Question: I have a VBA sub to create a few shapes, these shapes are then renamed to a cell value (B5:B15) and add text (C5:C15).

The shapes gets created, renamed and the text gets added but when I try to connect them I get the "Object Required".
Can some one please help me.
Thanks in advance.
'''
Sub Button1_Click()
Dim s, conn As Shape, i As Integer
Set w = ActiveSheet
For i = 5 To 7
Set s = w.Shapes.AddShape(1, 800, i * 120 - 599, 100, 100)
s.Name = Range("B" & i)
s.TextFrame.Characters.Text = Range("C" & i)
s.Fill.ForeColor.RGB = RGB(0, 0, 213)
s.TextFrame.Characters.Font.ColorIndex = 19
Next i
Set conn = w.Shapes.AddConnector(1, 1, 1, 1, 1)
conn.ConnectorFormat.BeginConnect A001, 1
conn.ConnectorFormat.EndConnect A002, 1
End Sub
'''
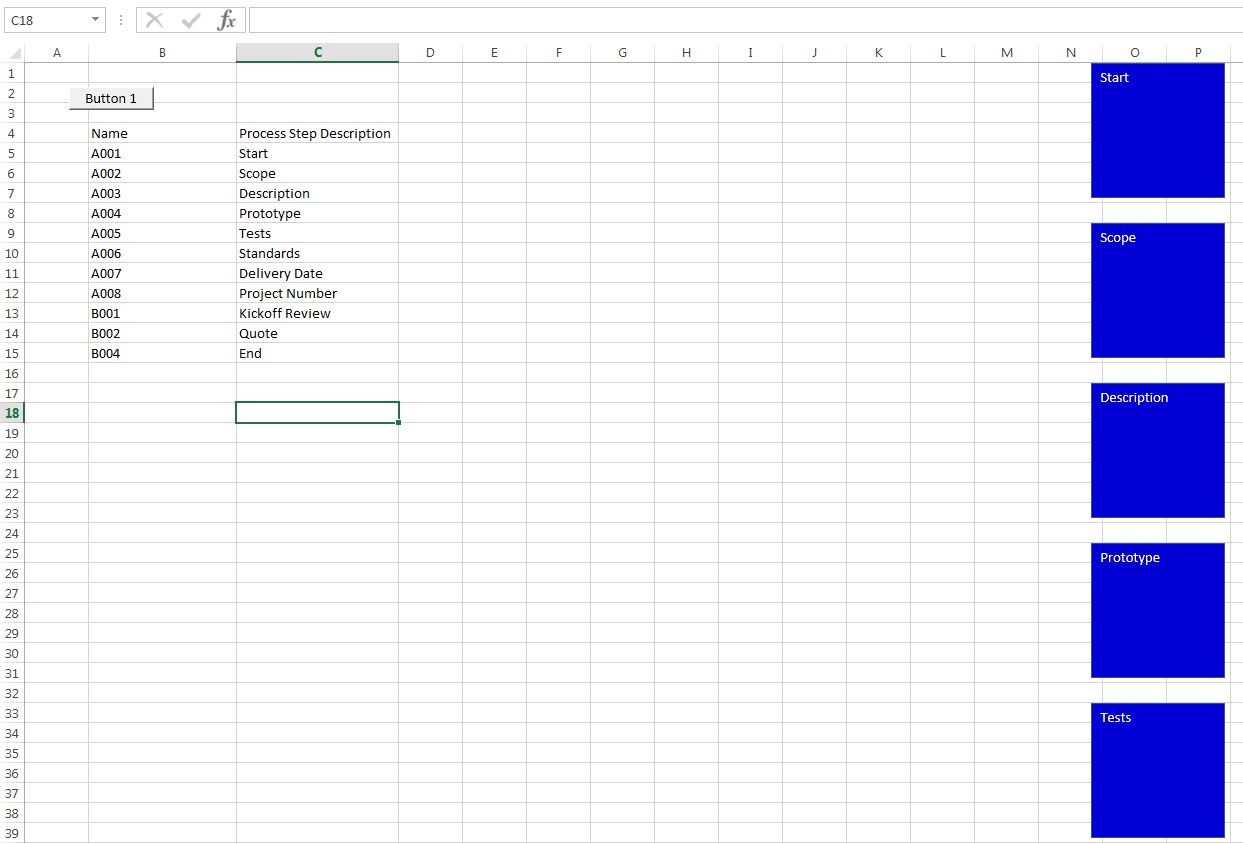
Answer: Something that would work:
'''
Option Explicit
Sub Button1_Click()
Dim s As Shape, conn As Shape, i As Long
Dim w As Worksheet
Set w = ActiveSheet
Dim arr As Variant
ReDim arr(5 To 7)
For i = 5 To 7
Set s = w.Shapes.AddShape(1, 800, i * 120 - 599, 100, 100)
s.Name = Range("B" & i)
s.TextFrame.Characters.Text = Range("C" & i)
s.Fill.ForeColor.RGB = RGB(0, 0, 213)
s.TextFrame.Characters.Font.ColorIndex = 19
Set arr(i) = s
Next i
Set conn = w.Shapes.AddConnector(1, 1, 1, 1, 1)
conn.ConnectorFormat.BeginConnect arr(5), 1
conn.ConnectorFormat.EndConnect arr(6), 1
End Sub
'''
What is the difference?
- 's''i''w'- 'Option Explicit'- 'arr''arr(5)''arr(7)'- 'BeginConnect''EndConnect''arr(5)''arr(7)'
---
You can also refer to the shape, by its name and the 'Shapes()' collection. Thus, the last 3 lines should look like this:
'''
Set conn = w.Shapes.AddConnector(1, 1, 1, 1, 1)
conn.ConnectorFormat.BeginConnect w.Shapes("A001"), 1
conn.ConnectorFormat.EndConnect w.Shapes("A002"), 1
'''